You are looking at a signal-to-image encoding: consecutive vibration samples arranged as the rows of a grayscale square. What is the most likely bearing condition (normal, inner_race, outer_race, ball)?
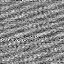
Answer: normal